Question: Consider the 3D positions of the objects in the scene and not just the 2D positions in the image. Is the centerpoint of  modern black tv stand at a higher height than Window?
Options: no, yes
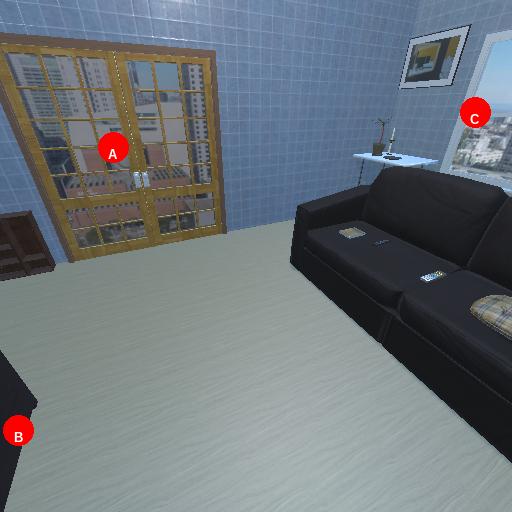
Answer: no